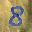
Label: 8